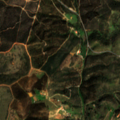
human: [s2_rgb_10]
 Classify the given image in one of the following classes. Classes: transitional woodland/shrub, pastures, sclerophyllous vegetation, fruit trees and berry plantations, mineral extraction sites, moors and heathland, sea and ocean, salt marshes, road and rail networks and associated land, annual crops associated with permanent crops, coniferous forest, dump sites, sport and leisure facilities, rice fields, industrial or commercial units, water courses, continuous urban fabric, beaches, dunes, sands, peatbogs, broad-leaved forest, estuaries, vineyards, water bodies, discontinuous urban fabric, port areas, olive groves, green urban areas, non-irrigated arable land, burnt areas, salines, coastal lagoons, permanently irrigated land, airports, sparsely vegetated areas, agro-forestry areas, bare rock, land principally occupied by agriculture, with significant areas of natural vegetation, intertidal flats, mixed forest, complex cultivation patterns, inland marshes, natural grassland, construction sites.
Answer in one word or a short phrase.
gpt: pastures, land principally occupied by agriculture, with significant areas of natural vegetation, sclerophyllous vegetation, transitional woodland/shrub